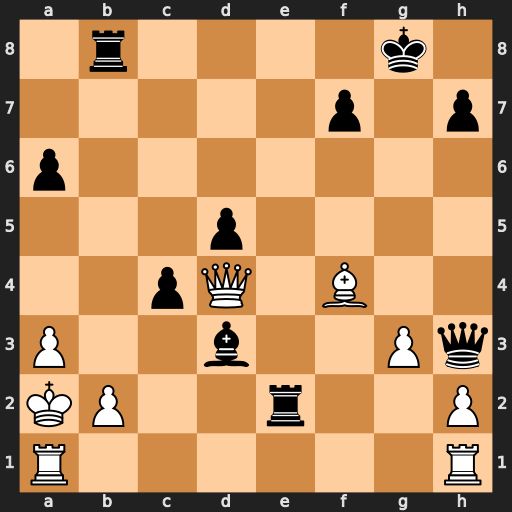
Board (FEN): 1r4k1/5p1p/p7/3p4/2pQ1B2/P2b2Pq/KP2r2P/R6R
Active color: w
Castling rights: -
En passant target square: -
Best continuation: Bxb8 c3 Rab1 Bxb1+ Rxb1